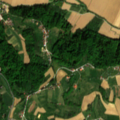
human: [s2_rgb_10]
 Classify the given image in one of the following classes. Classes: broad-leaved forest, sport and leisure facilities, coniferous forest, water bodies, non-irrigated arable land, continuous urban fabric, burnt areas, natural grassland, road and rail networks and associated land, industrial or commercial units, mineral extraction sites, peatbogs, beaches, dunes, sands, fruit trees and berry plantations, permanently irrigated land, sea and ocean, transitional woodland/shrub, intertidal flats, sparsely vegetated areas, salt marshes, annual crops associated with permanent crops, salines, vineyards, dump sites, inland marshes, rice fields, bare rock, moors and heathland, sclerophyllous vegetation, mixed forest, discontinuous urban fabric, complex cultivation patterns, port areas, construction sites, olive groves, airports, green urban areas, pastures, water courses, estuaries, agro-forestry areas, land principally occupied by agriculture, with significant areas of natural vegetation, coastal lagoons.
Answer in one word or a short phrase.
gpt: non-irrigated arable land, complex cultivation patterns, broad-leaved forest